Field crop: maize
Growth stage: 1
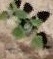
Species: chenopodium